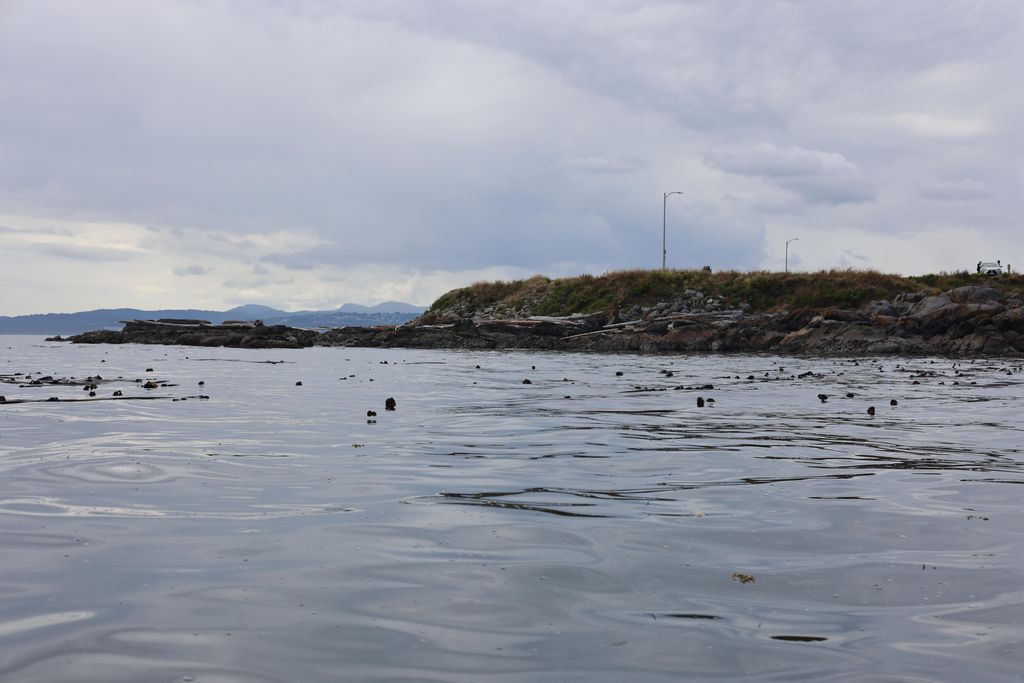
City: victoria